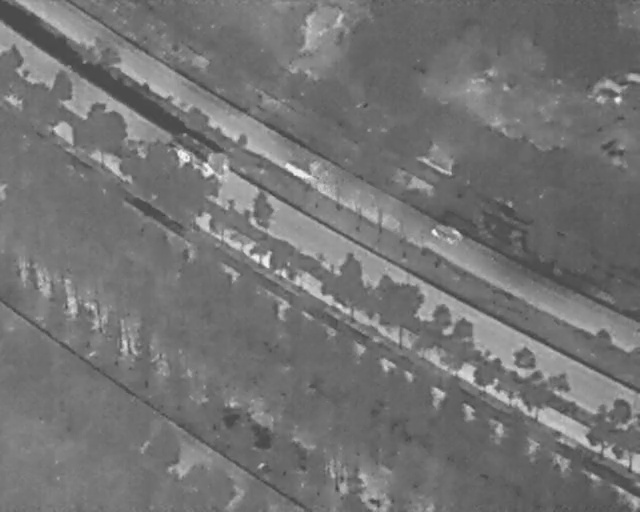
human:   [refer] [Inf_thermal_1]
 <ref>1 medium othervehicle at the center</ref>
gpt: <box>[[28, 24, 33, 36, 35]]</box>